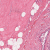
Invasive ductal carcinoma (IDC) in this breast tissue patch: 1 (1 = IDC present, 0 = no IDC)